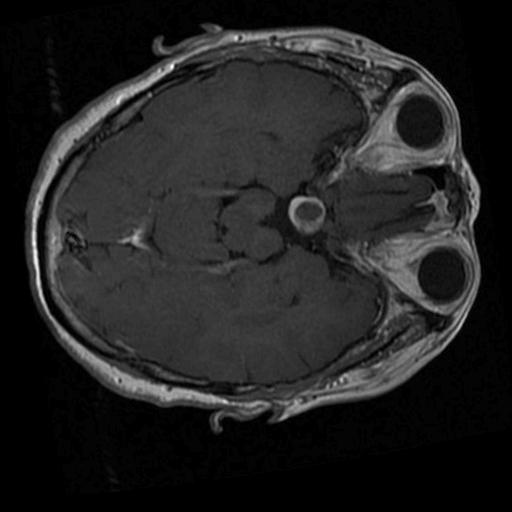
Label: brain_tumor